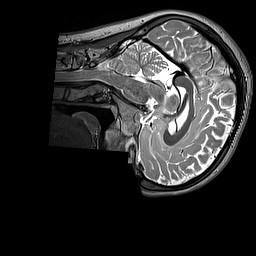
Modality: T2w
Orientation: sagittal
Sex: female
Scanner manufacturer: siemens
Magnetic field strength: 3 T
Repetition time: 3.2 s
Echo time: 0.409 s